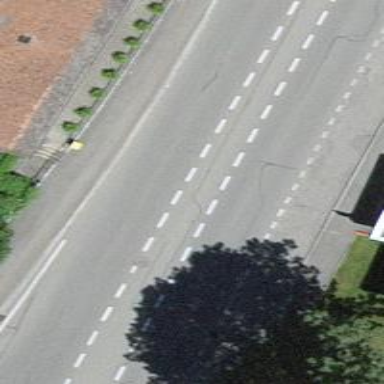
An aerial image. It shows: Tertiary road with asphalt surface and sidewalks on both sides.